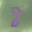
Label: 8